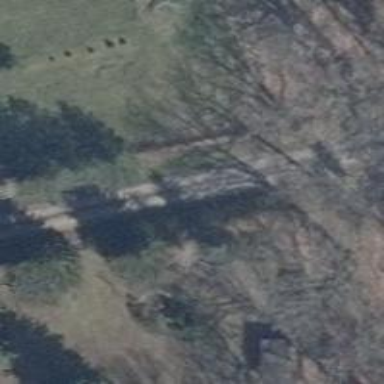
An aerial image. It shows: Row of trees in natural setting.